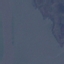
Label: SeaLake